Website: crate-barrel
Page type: newsletter-management
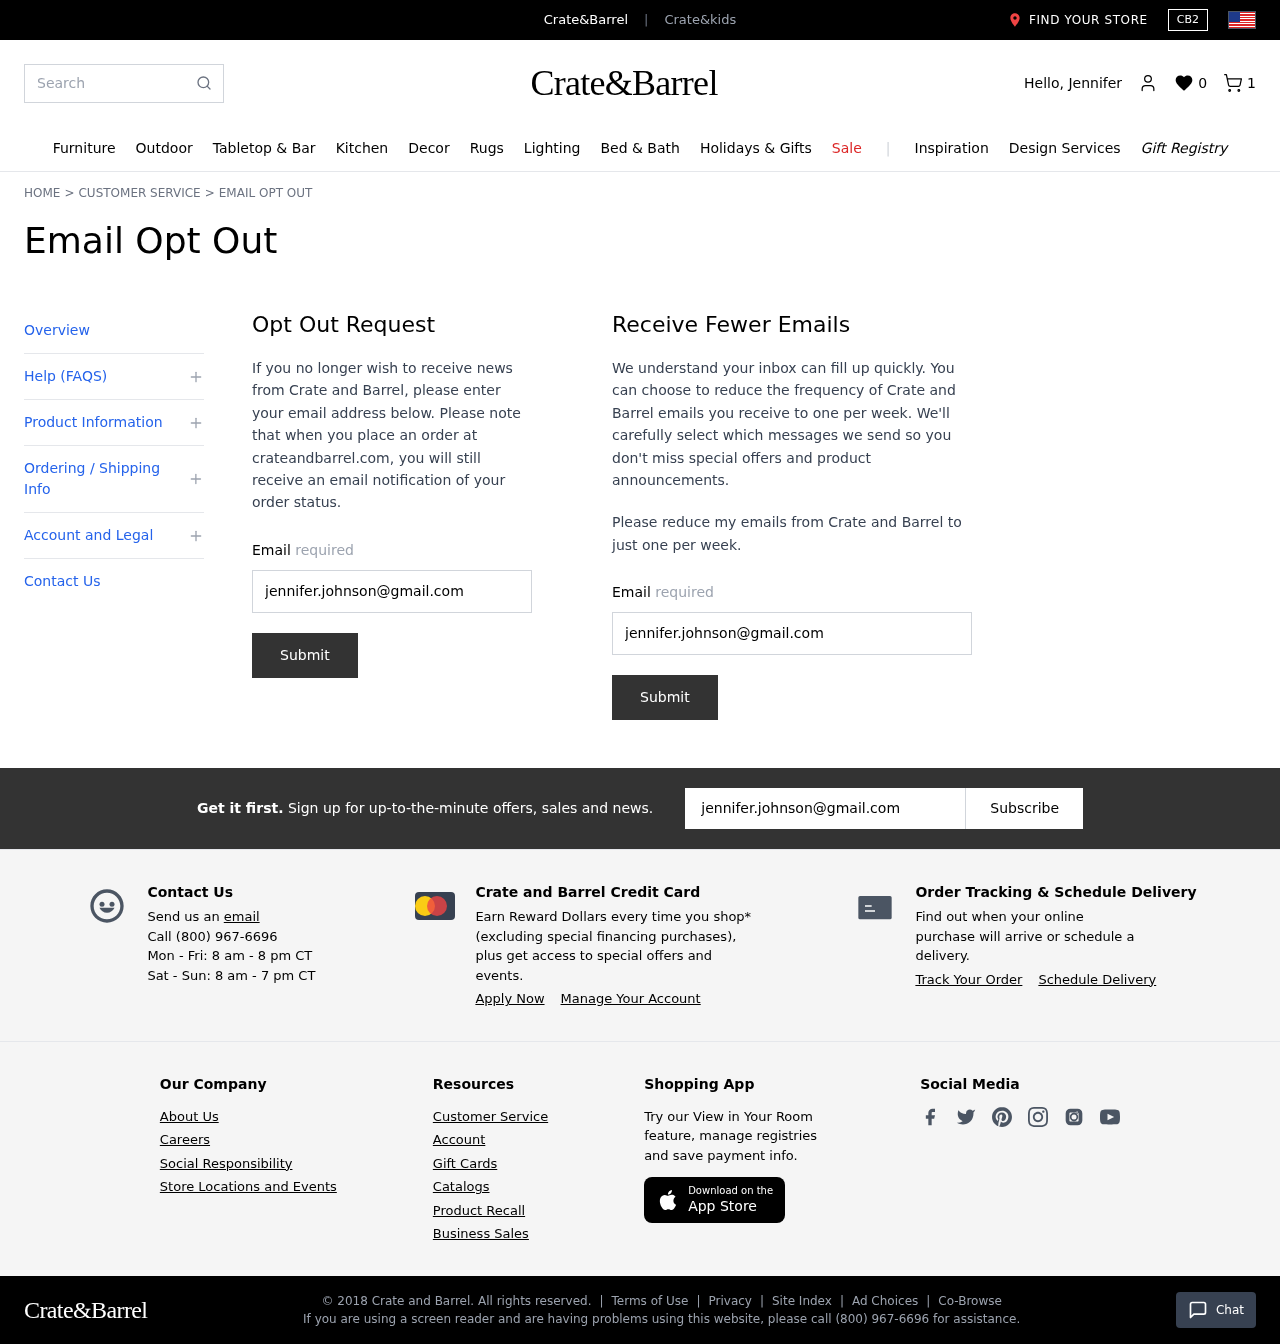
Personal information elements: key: PII_EMAIL
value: jennifer.johnson@gmail.com
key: PII_EMAIL2
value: jennifer.johnson@gmail.com
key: PII_EMAIL3
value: jennifer.johnson@gmail.com
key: PII_FIRSTNAME
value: Jennifer
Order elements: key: ORDER_NUM_ITEMS
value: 1
Search elements: key: HEADER_SEARCH
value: Search
Other elements: key: WISHLIST_COUNT
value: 0